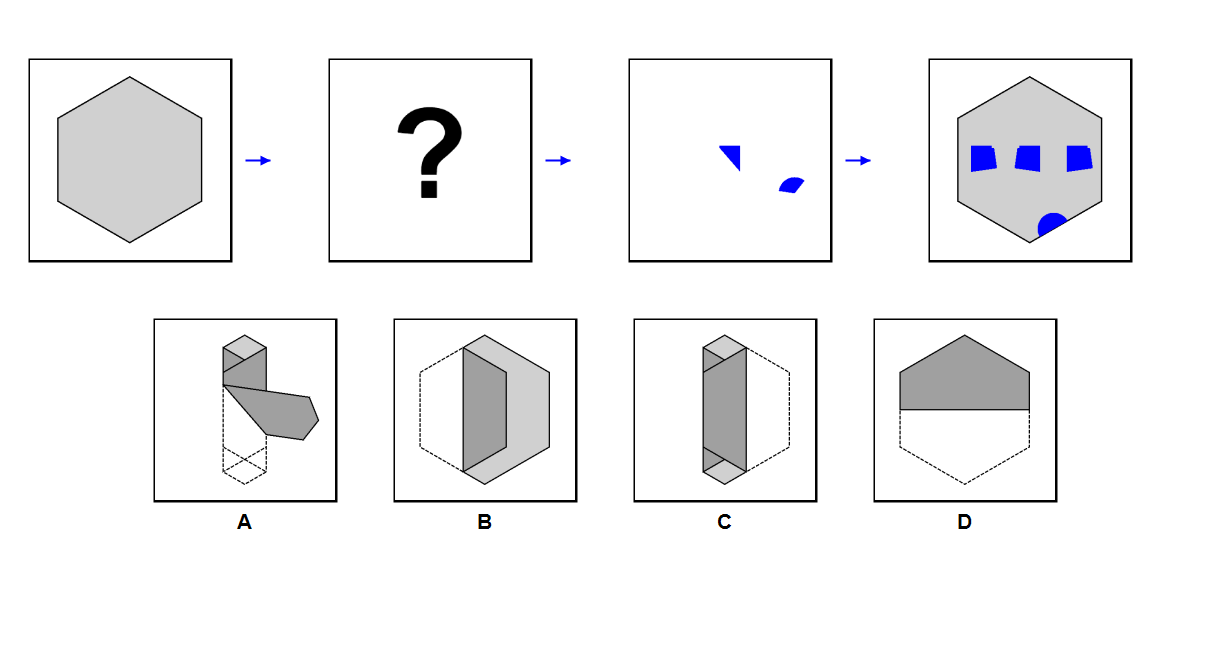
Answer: D